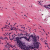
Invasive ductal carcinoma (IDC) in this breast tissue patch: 0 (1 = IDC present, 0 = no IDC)